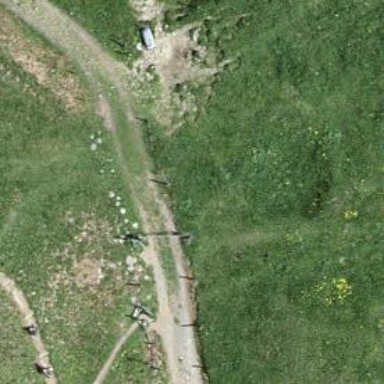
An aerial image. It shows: Grass track with grade4 quality surface.